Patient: sex M, age 34
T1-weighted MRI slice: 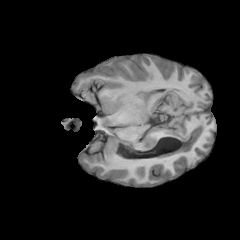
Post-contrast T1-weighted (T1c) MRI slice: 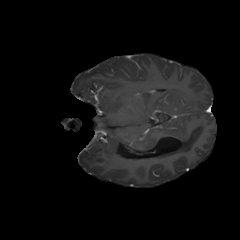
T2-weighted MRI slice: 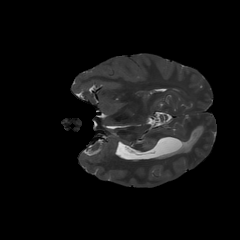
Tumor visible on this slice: no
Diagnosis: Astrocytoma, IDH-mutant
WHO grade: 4